Field crop: maize
Growth stage: 2
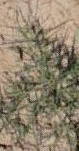
Species: salsola